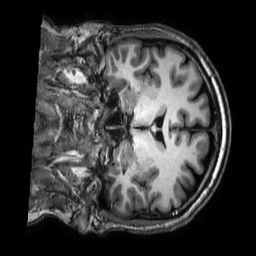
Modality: T1w
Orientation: coronal
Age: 41
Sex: male
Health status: healthy
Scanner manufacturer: philips
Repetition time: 0.009 s
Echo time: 0.004 s